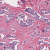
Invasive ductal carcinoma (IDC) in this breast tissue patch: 1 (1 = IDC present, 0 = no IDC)